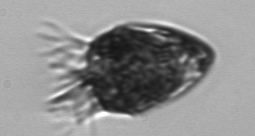
Label: Strombidium_morphotype2